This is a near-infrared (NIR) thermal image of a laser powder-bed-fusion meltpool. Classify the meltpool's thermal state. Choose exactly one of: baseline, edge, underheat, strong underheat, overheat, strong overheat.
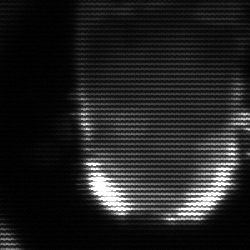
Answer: baseline